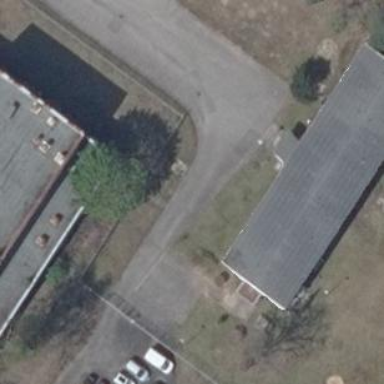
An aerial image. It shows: Building with flat roof made of tar paper. The building is white in color.